Interaction volume radius: 10 \u00c5
Interaction volume height: 15 \u00c5
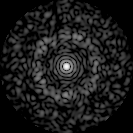
Disorder parameter: 0.819